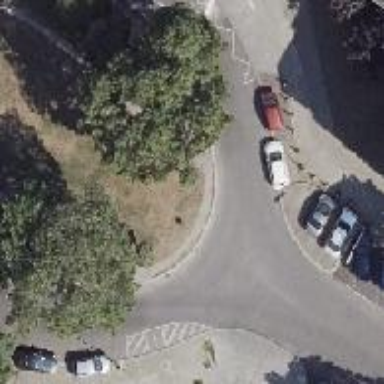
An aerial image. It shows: Residential road with asphalt surface. Parking is half on the kerb.